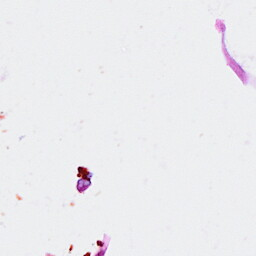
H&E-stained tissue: Breast